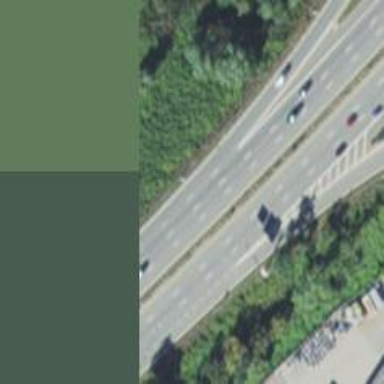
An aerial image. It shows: Motorway junction.